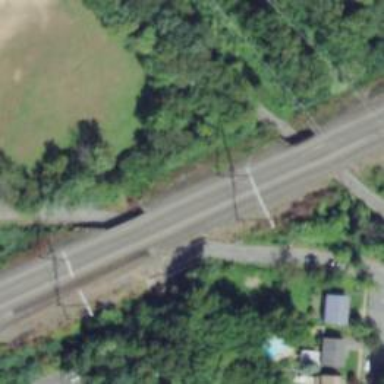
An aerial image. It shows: Railway with electrified contact lines.